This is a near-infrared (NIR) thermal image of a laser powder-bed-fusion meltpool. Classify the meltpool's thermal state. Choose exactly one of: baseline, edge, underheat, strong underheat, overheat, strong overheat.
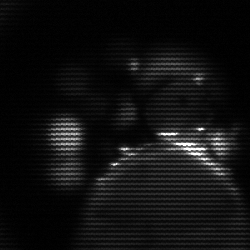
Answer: baseline